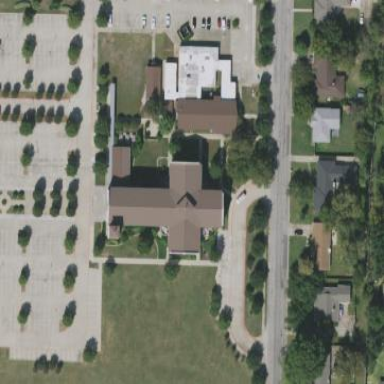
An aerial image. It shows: Beautiful church building.